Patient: sex M, age 60
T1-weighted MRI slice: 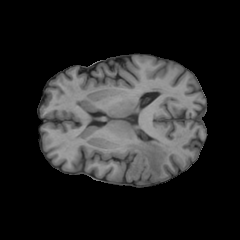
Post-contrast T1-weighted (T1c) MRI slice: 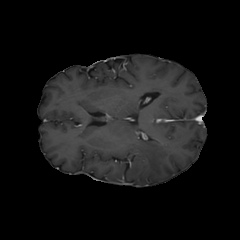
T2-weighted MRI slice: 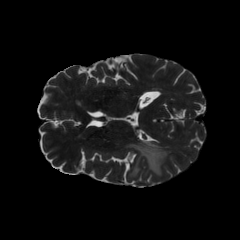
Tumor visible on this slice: yes
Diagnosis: Glioblastoma, IDH-wildtype
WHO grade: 4